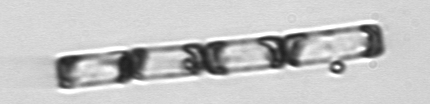
Label: Guinardia_delicatula